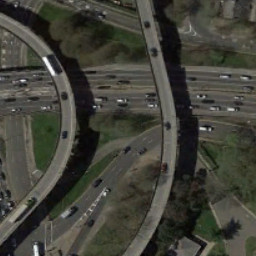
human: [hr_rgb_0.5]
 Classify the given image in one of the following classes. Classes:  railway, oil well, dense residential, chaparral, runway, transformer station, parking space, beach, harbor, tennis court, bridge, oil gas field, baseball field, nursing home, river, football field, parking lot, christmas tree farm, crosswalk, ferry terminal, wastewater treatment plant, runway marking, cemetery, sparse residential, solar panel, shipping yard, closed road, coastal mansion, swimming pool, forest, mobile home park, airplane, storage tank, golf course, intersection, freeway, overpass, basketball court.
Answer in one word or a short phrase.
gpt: overpass